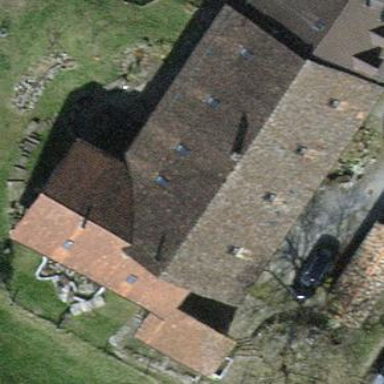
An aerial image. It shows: Terrace-style building with gabled roof.